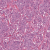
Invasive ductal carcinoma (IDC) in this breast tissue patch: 1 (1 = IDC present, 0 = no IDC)